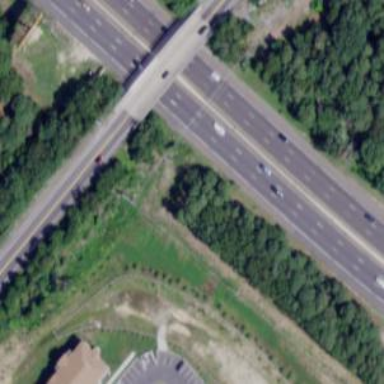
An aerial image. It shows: Urban freeway or expressway.